Question: I am planning a new web application, therefore I want to create a component diagram which shows the architecture of the application.
Now I am actually not a specialist in UML and wanted to know if the diagram I made is correct for UML standardization.
I already used google a lot for some examples but none of these could really helped me with showing the database, orm and webbrowser in it.
So here is my actual result, would be great if I could receive some feedback for what is wrong and how it should be made correctly.

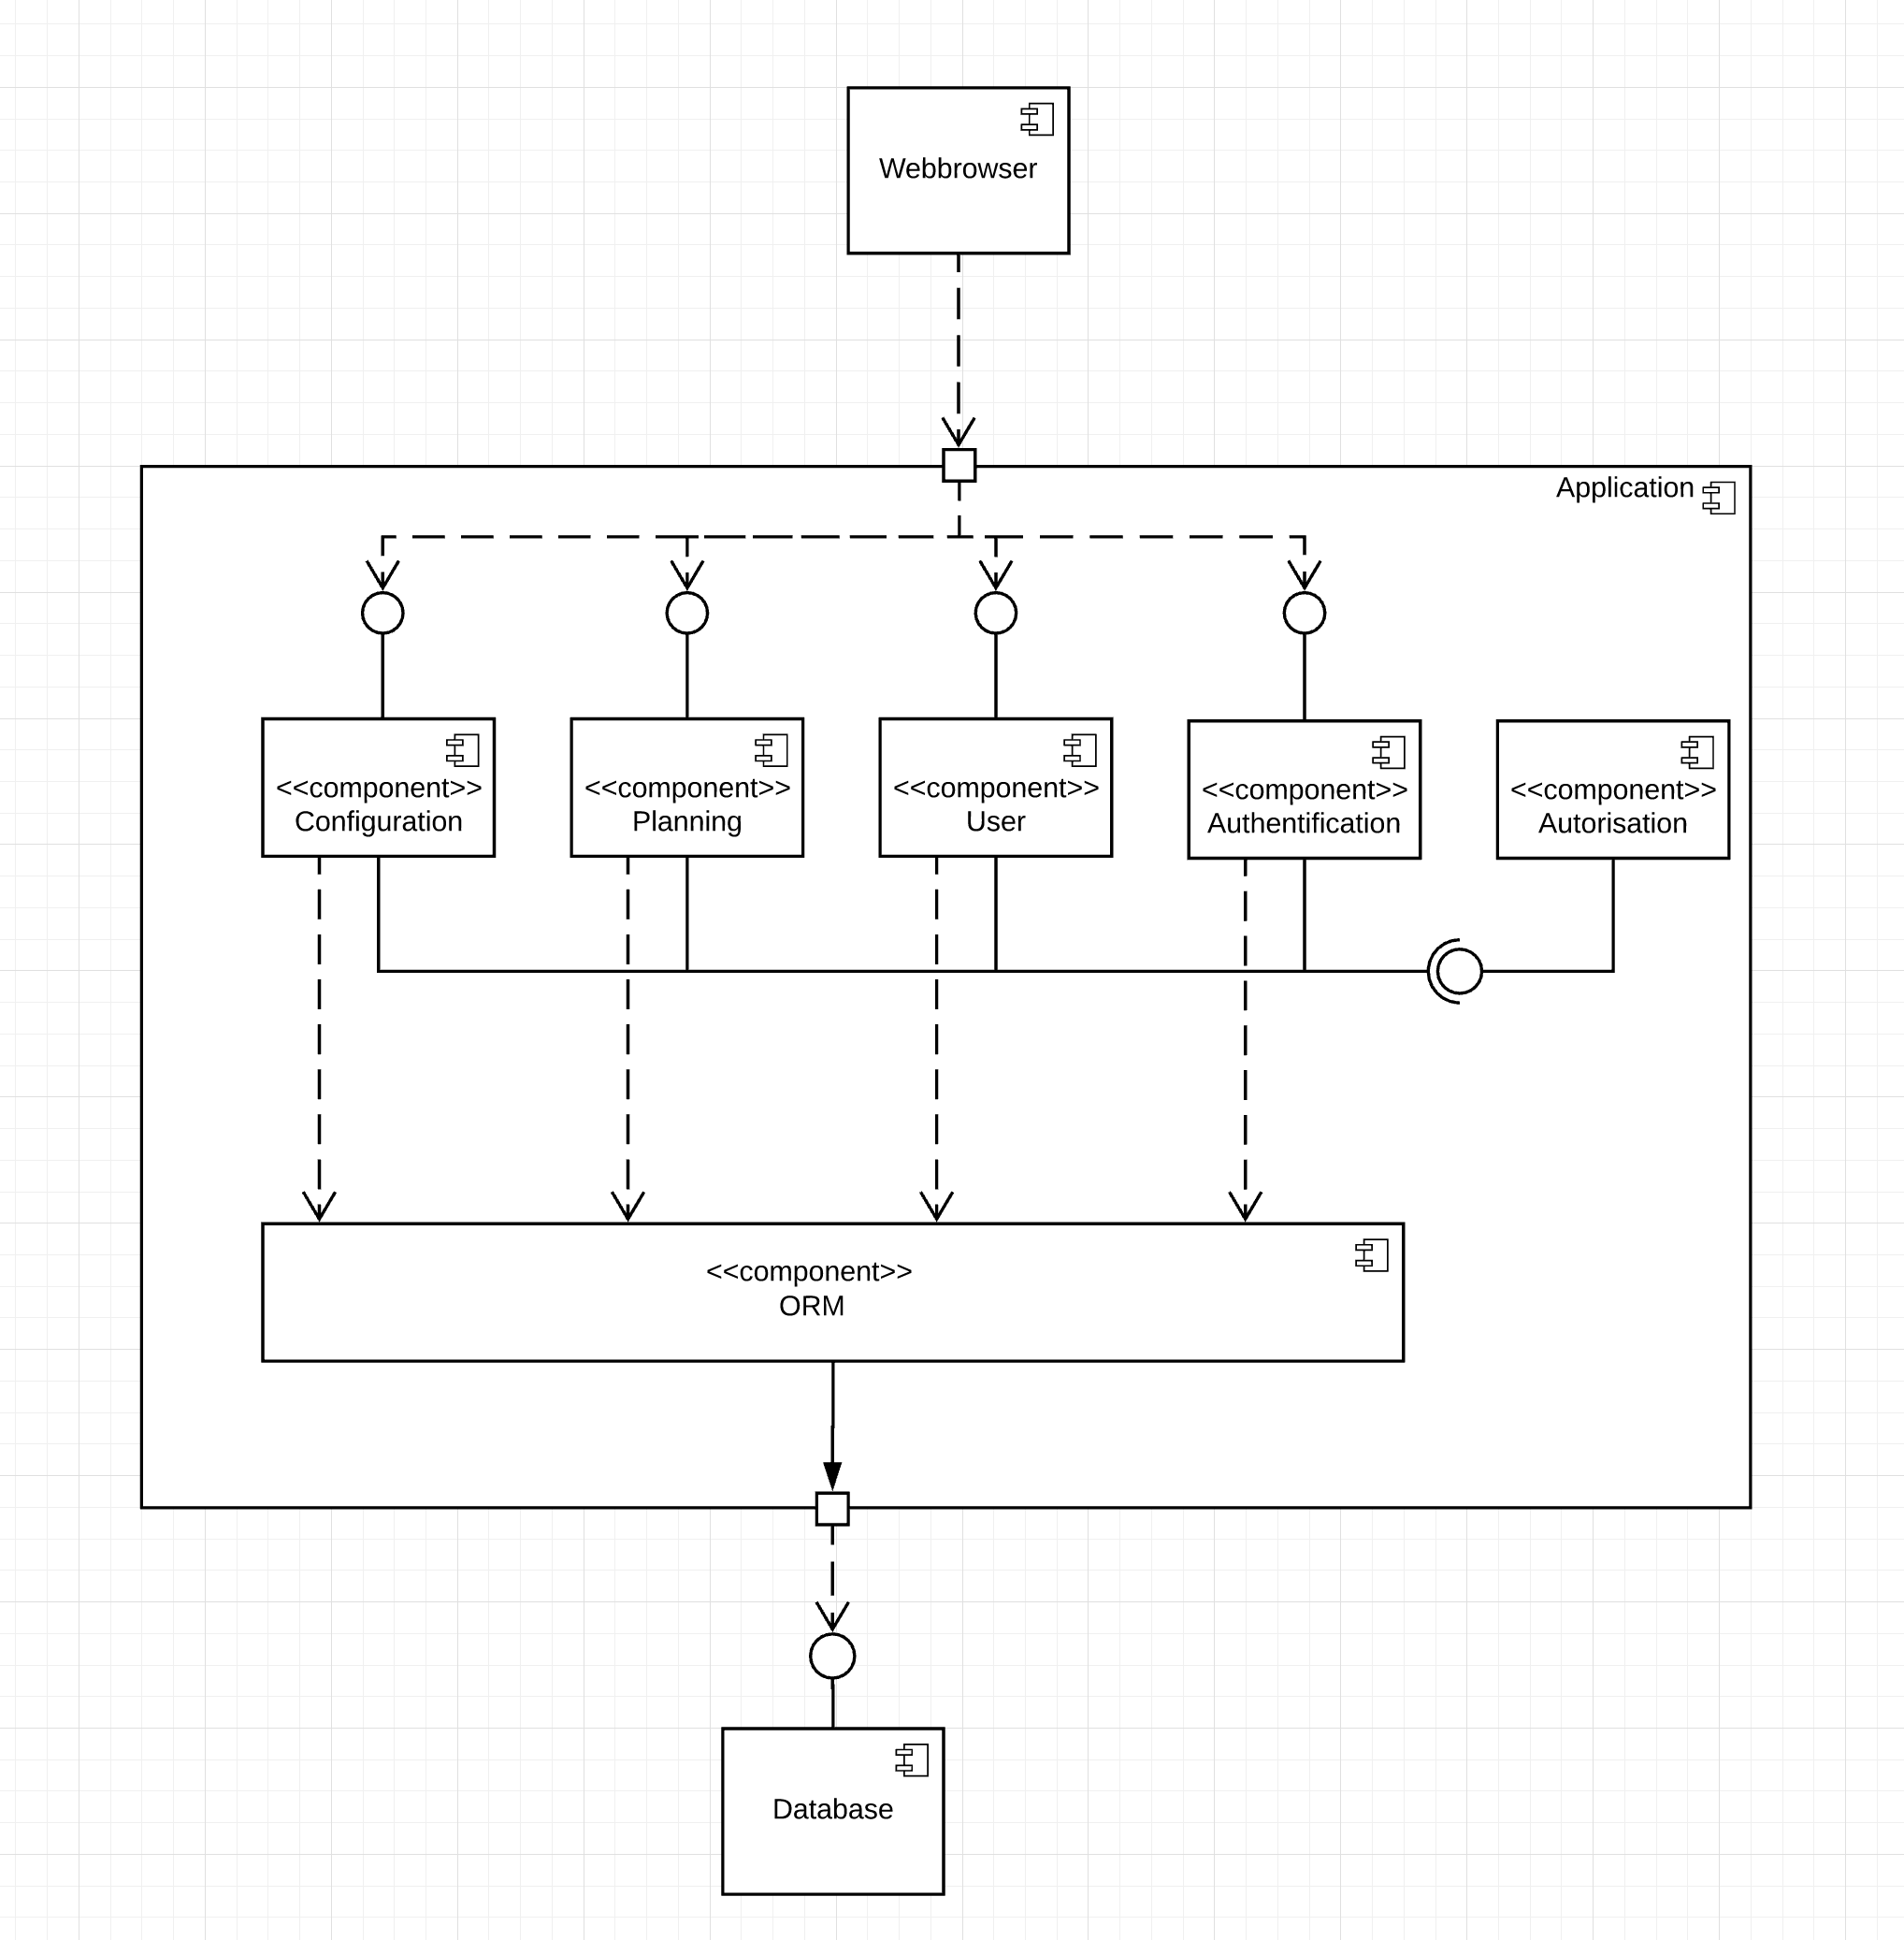
Answer: Inside a component element, you may display its internal structure its packaged elements. It seems you are mixing these two up. If you want to display both, you have to use two separate compartments. Here is a figure 11.48 from the UML 2.5 specification:
<URL>
I suggest you choose to show the internal structure. In that case, the elements inside the component symbol should be 'Parts', with a colon in front of the class name. The dashed arrows inside the component should be replaced by solid lines.
For more information, see <URL>